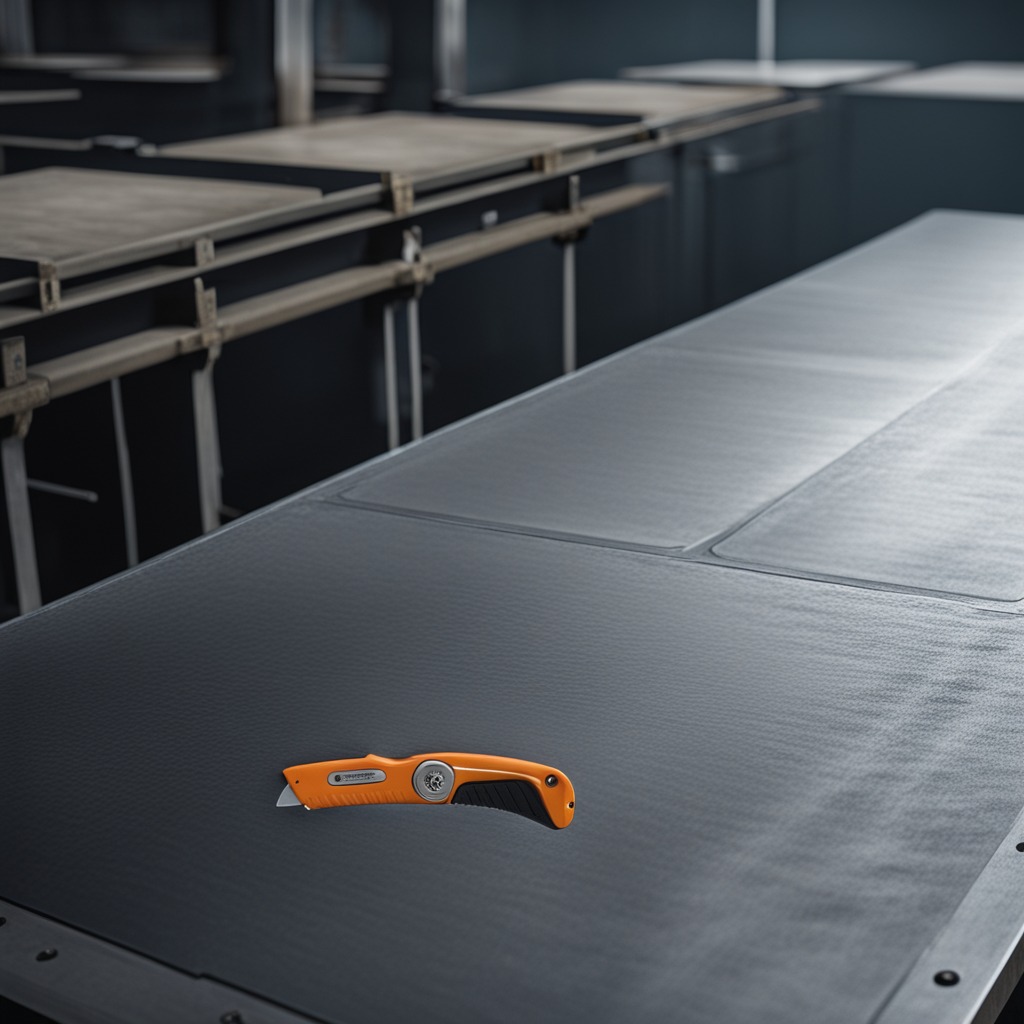
A utility knife lies on a cold steel table in a mining workshop.